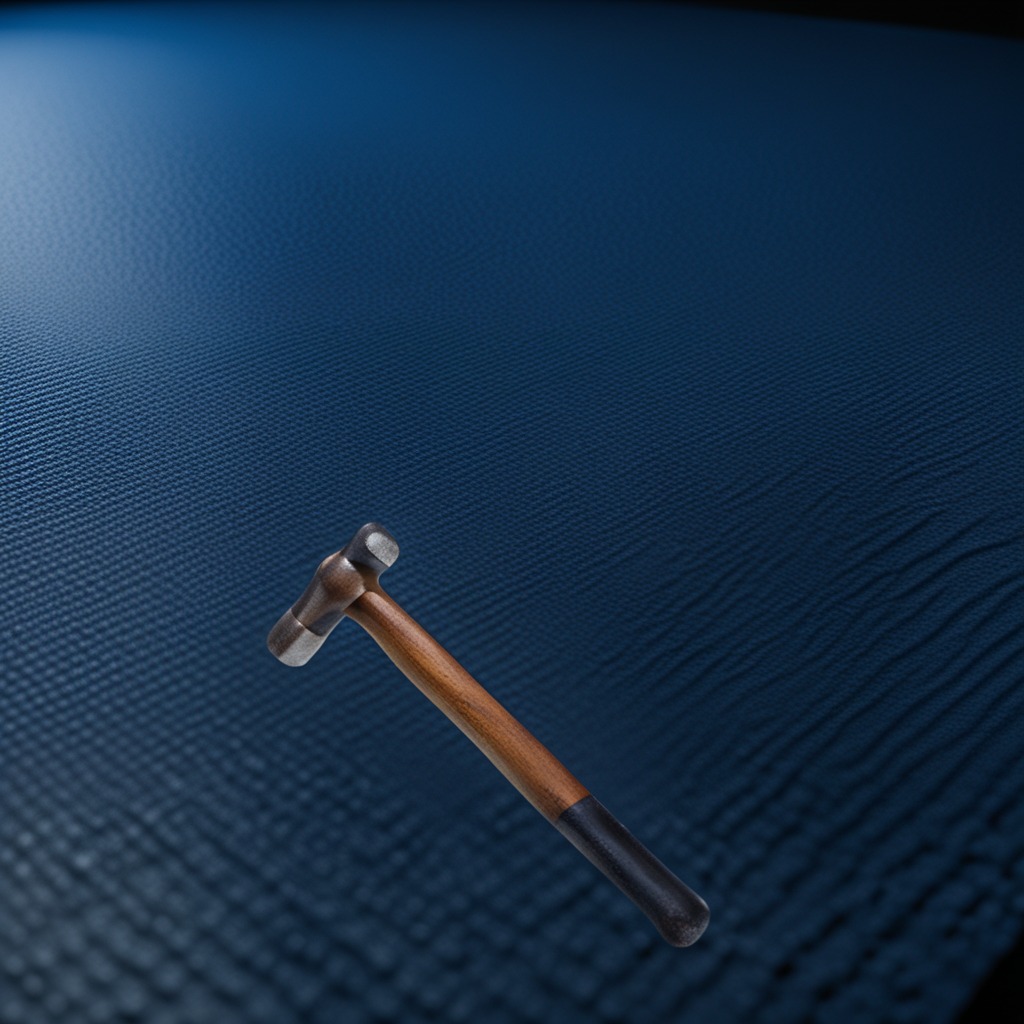
A hammer is lying on a clean granite tabletop covered with a blue rubber mat inside a workshop at night dim ambient light soft shadows worn but beneath the mat.